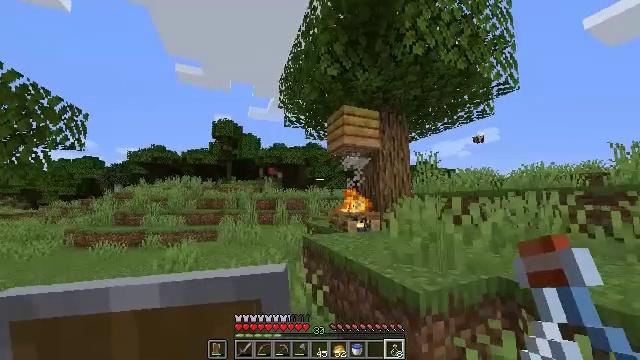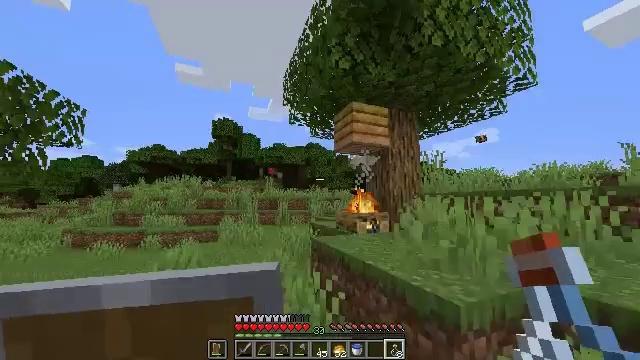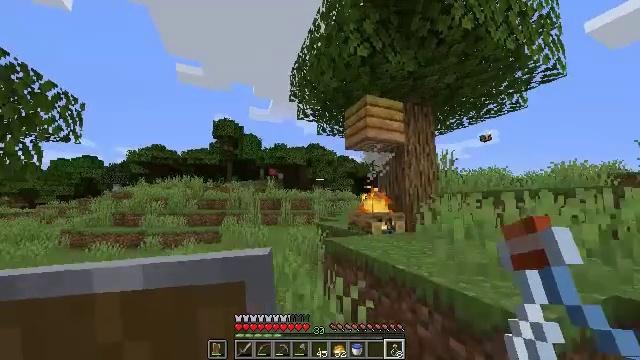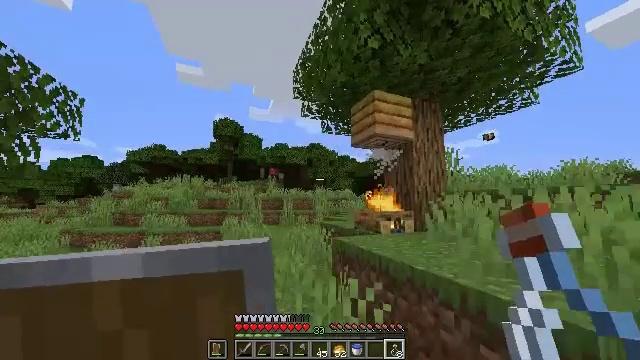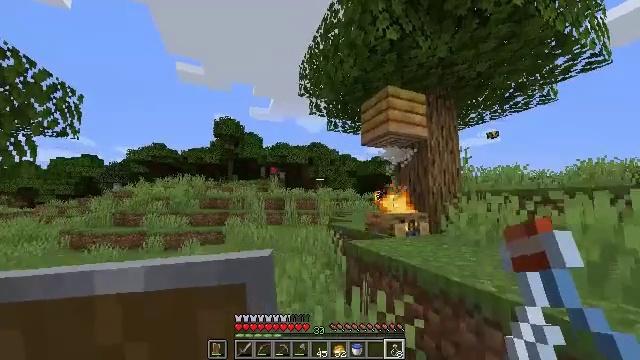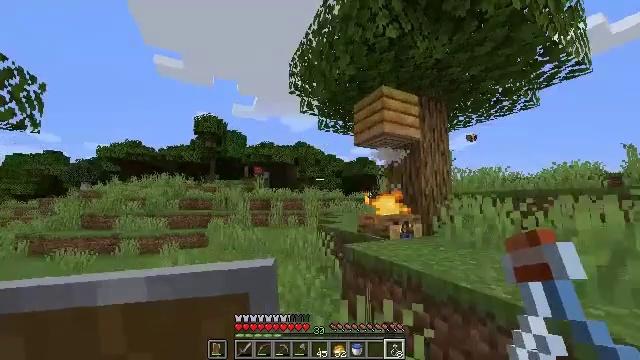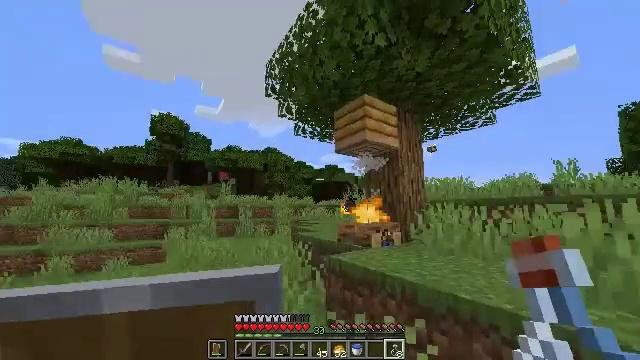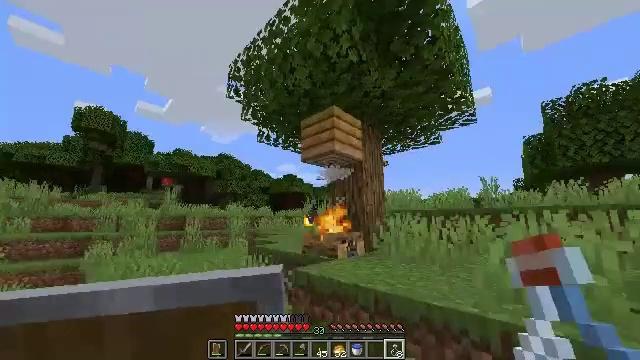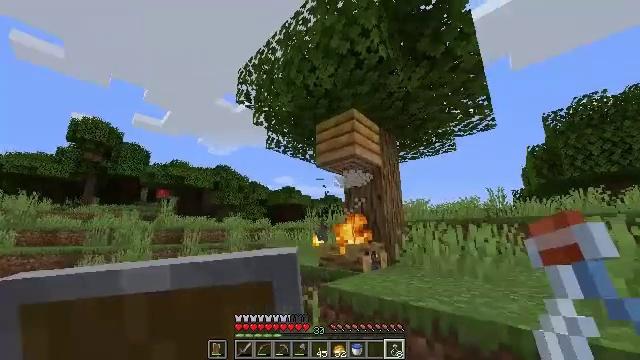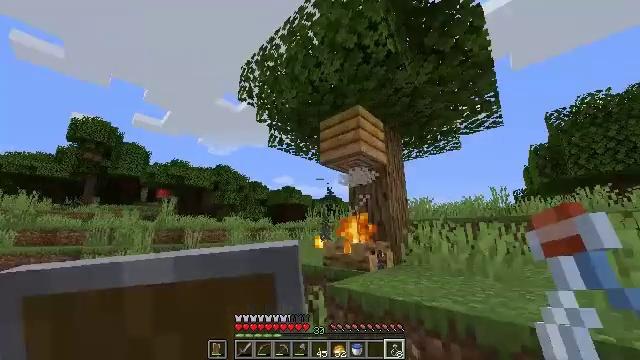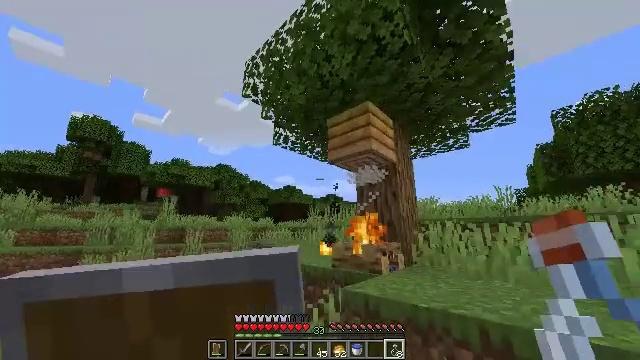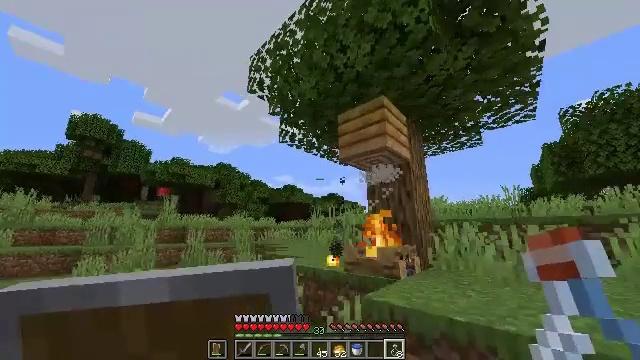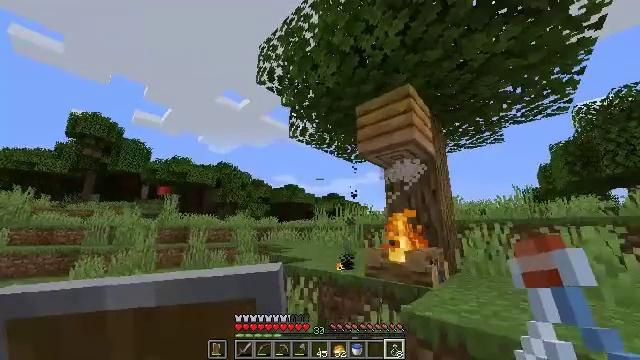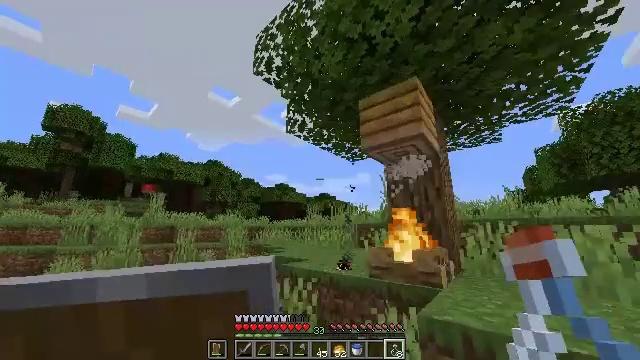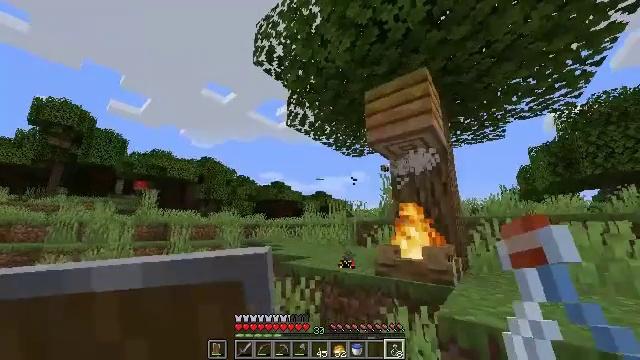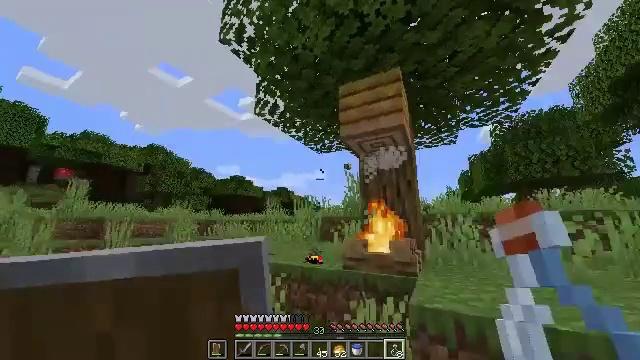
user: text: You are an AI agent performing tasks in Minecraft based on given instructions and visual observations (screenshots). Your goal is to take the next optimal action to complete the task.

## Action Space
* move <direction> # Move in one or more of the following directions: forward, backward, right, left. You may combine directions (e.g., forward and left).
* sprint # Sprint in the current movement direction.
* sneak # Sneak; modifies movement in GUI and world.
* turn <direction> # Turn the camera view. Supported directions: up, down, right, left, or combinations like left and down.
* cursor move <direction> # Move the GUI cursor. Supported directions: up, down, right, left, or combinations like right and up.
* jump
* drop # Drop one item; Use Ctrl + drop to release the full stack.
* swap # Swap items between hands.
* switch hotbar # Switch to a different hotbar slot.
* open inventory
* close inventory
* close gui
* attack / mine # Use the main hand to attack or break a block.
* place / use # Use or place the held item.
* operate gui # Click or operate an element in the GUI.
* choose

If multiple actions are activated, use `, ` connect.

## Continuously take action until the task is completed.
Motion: motion action
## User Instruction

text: Mine the dandelion from the ground.
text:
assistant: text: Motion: move forward and move left
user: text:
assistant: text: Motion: move forward and move left
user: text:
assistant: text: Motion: move forward and move left
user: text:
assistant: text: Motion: move forward and move left
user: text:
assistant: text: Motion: move forward and move left, turn right
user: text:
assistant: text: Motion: move forward and move left, turn right and up
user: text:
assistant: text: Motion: move forward and move left, turn right and up
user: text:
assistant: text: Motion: move forward and move left, turn right and up
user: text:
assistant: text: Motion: move forward and move left
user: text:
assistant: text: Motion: move forward and move left
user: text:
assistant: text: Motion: move forward and move left
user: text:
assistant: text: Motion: move forward and move left
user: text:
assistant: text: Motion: move forward and move left, turn right
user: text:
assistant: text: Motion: move forward and move left, turn right
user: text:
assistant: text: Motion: move forward and move left, turn right
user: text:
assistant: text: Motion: move forward and move left, turn right and up
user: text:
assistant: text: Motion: move forward and move left, turn right and up
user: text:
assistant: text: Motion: move forward and move left, turn right
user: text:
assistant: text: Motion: move forward and move left, turn right and up
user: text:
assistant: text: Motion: move forward and move left, turn right and up
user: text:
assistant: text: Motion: move forward and move left, turn right and up
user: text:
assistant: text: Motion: move forward and move left, turn right and up
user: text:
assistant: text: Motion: move forward and move left, turn right
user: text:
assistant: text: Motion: move forward and move left
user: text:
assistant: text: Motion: move forward and move left
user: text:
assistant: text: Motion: move forward and move left, turn right, jump
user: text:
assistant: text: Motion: move forward and move left, turn right, jump
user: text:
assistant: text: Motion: move forward and move left, turn right and down
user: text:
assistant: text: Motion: move left, turn right
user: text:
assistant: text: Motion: move back and move left, turn right and down